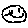
Label: smiley face